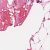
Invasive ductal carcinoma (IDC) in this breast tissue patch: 0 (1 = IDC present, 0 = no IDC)